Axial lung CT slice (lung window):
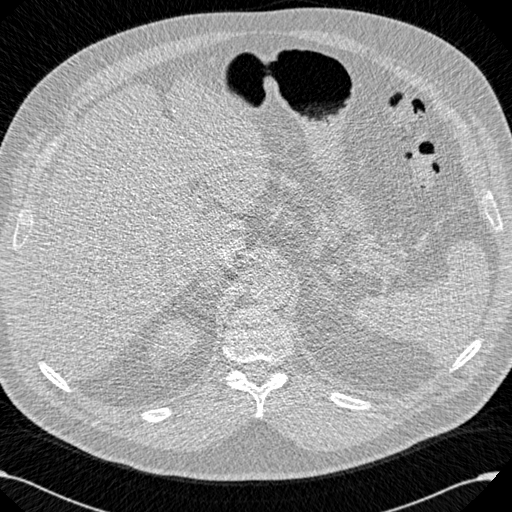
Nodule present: no